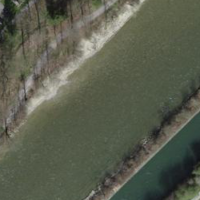
EUNIS habitat code: 15
Species observed at this site:
Prunus padus